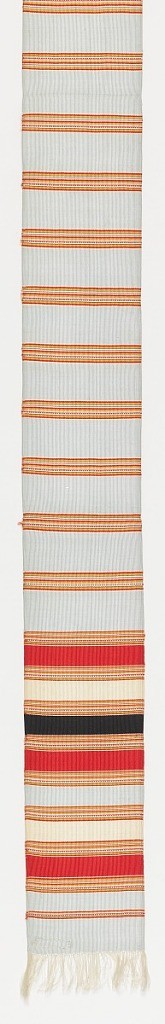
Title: Sash
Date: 1883
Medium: silk Technique: plain weave
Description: Narrow sash or belt of vertically ribbed silk plain weave. Pale blue ground with fine horizontal stripes of red, yellow, green, black, and white. Ends striped more broadly in same colors. Ends have short fringe formed by warp ends.